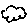
Label: cloud